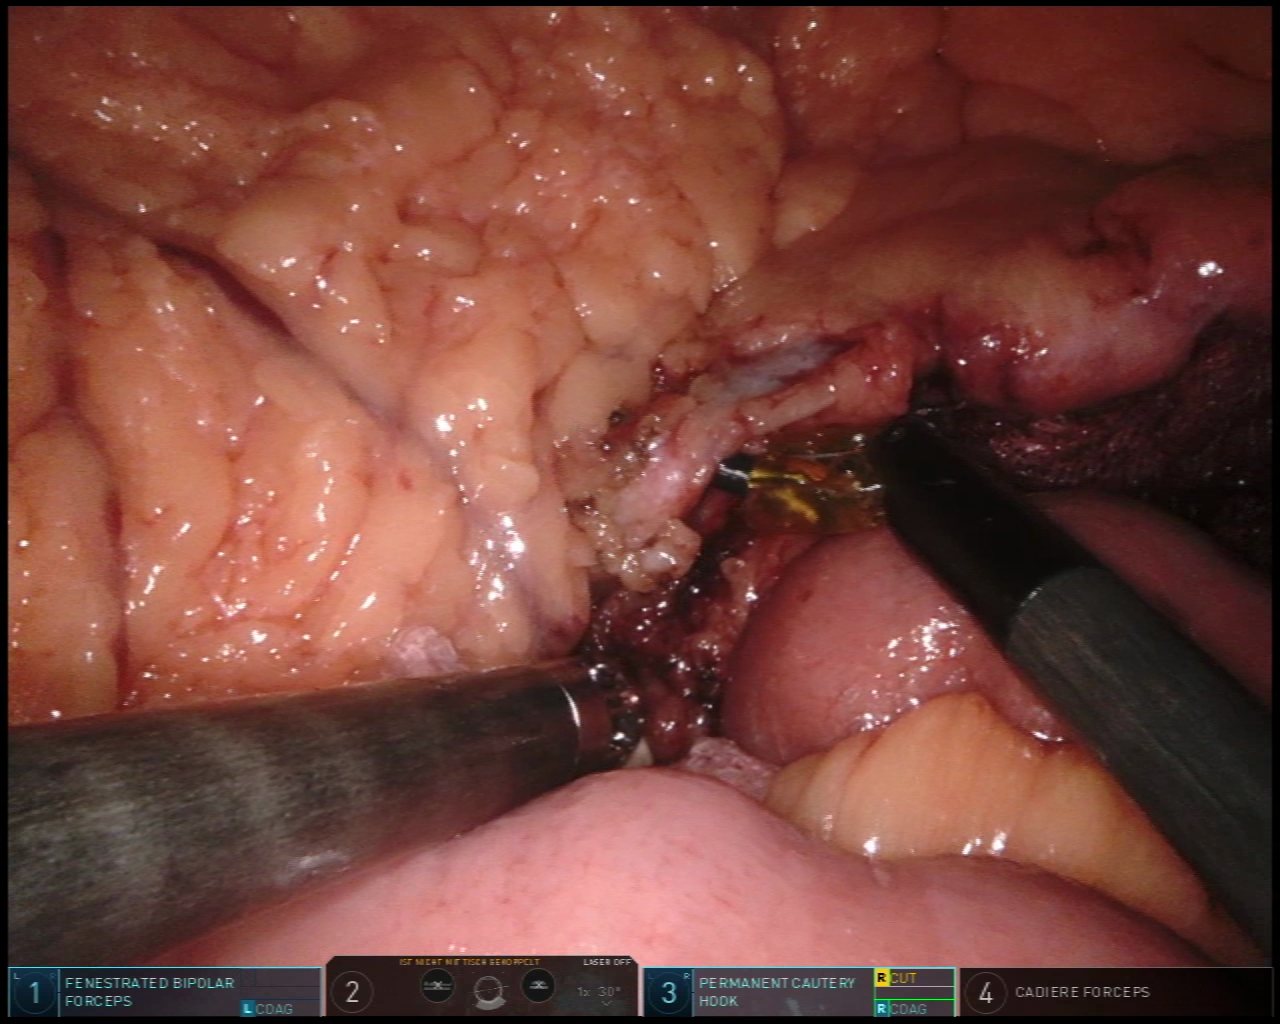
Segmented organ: intestinal_veins
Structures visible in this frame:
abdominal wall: no
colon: no
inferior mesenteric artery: no
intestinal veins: yes
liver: no
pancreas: no
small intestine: yes
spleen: no
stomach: no
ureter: no
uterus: no
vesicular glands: no